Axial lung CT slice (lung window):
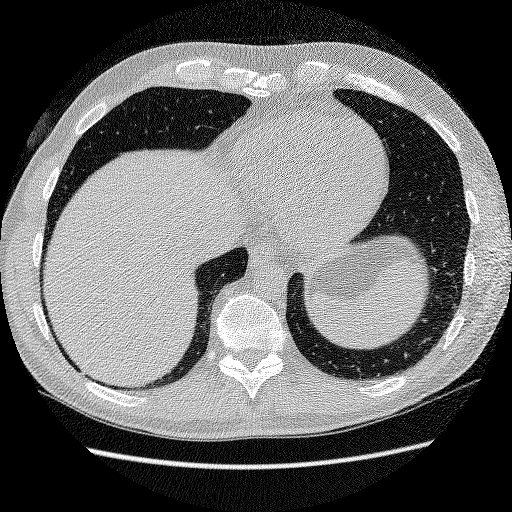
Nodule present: no